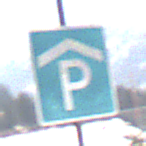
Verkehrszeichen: Parkhaus
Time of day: Midday
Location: Outdoor (Nature)
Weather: PartlyCloudy
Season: NotSpecified
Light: Natural